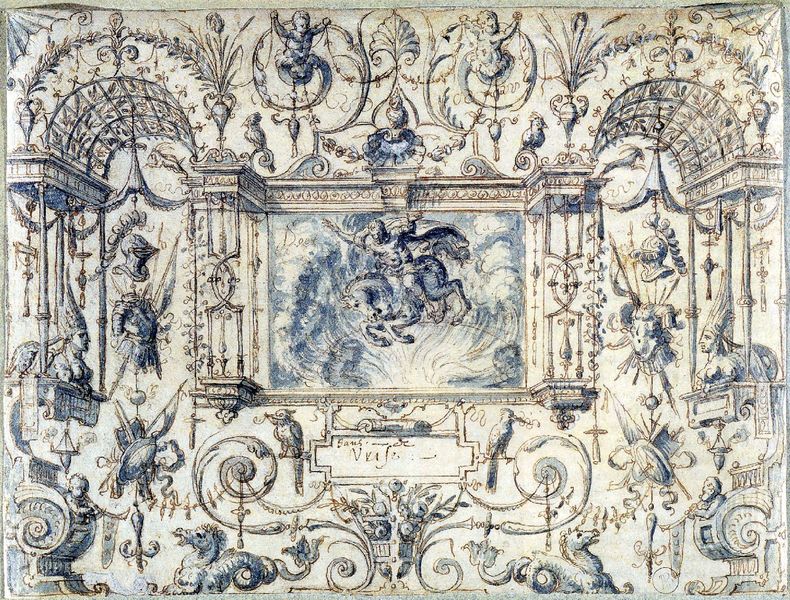
Titel: Entwurfszeichnung für “Grottesco in Diversche Manieren”
Künstler: Hans Vredeman de Vries
Institution: St. Petersburg, Eremitage
Schlagwörter: blau, blätter, flügel, kopf, mann, vogel, weiß, wolken, blume, blumen, frau, mitte, schwarz, zeichnung, obst, ornament, symbolismus, barock, füllhorn, natur, vögel, brüstung, pflanzen, renaissance, fliegen, pferd, pferde, reiter, chaos, engel, früchte, vase, brüste, bogen, fahne, saal, könig, dekoration, inschrift, büste, bögen, töpfe, schild, kreuz, radierung, schwert, waffen, durcheinander, helm, kranz, ritter, rüstung, schnörkel, baldachin, visier, schnecke, papagei, filigran, putten, kupferstich, pegasus, planze, drachen, sphinx, festons, rüstungen, trompete, palmette, scheinarchitektur, flieft, baroque, frcht